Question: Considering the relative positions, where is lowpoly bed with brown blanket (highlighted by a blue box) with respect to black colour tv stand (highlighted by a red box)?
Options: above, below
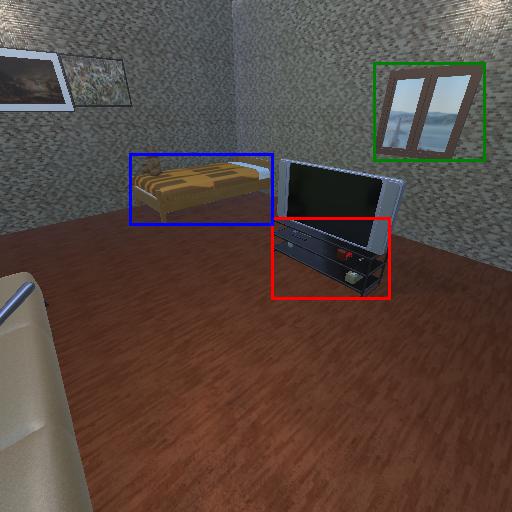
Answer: above